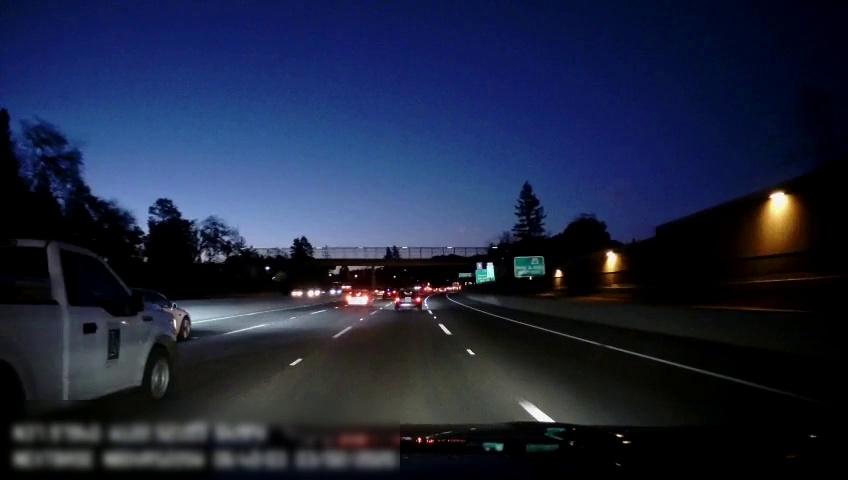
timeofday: Night
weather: Other
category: Drivable Space
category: Vehicles | Car
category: Vehicles | SUV
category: Vehicles | SUV
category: Vehicles | Car
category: Vehicles | Car
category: Vehicles | Truck
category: Vehicles | Car
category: Vehicles | Car
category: Vehicles | Truck
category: Lanes | Alternate Lane
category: Lanes | Alternate Lane
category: Lanes | Current Lane
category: Lanes | Current Lane
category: Lanes | Alternate Lane
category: Traffic | Signs
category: Traffic | Signs
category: Traffic | Signs
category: Traffic | Signs